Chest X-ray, AP view. Patient: 25 years old, sex M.
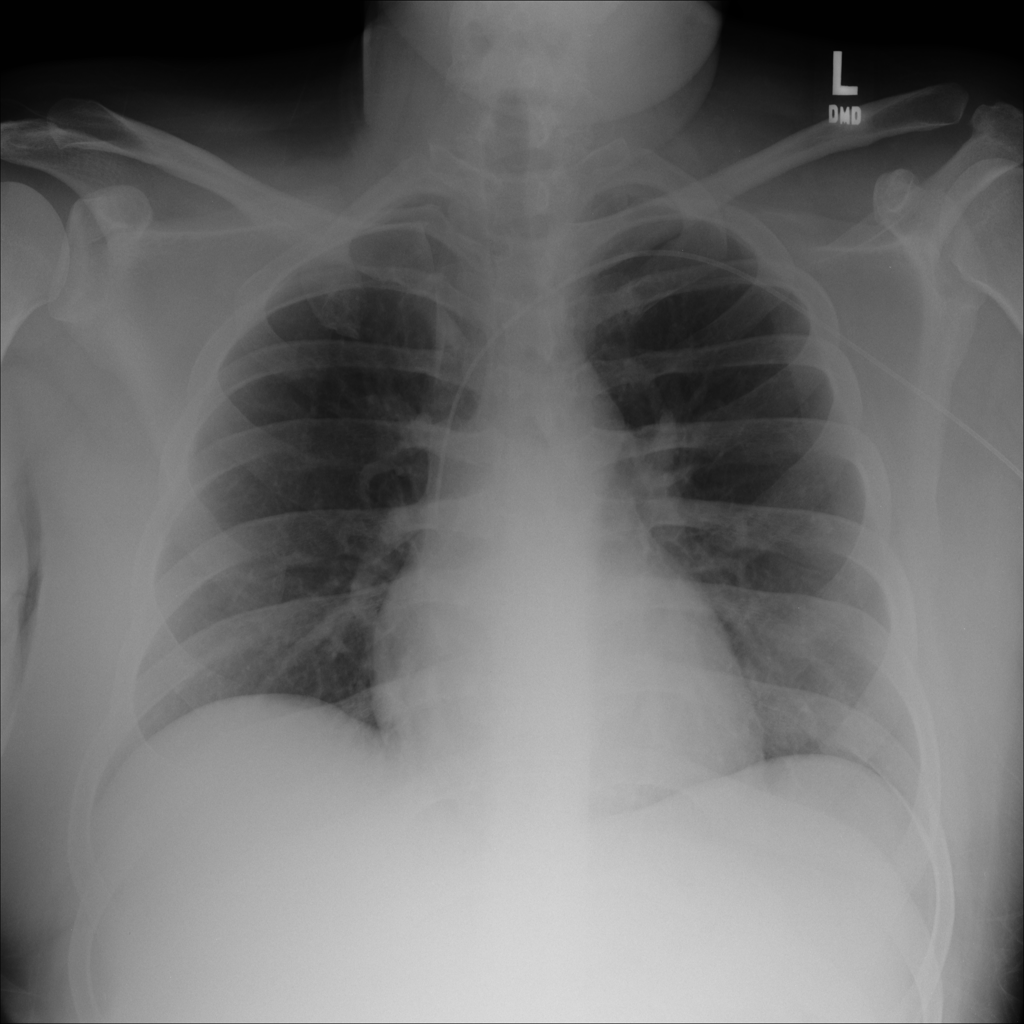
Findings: No Finding